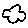
Label: cloud